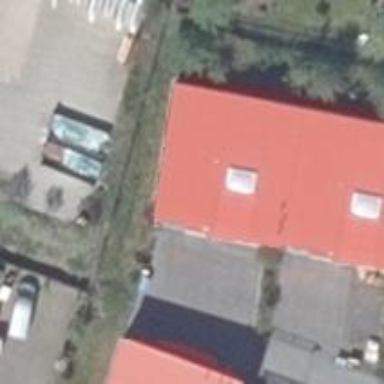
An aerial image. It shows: Industrial building with red metal skillion roof oriented across.